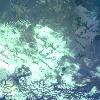
Label: cloud